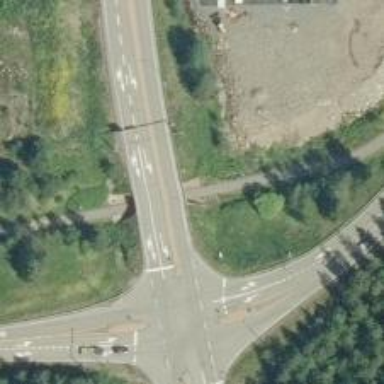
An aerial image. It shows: Cycleway.